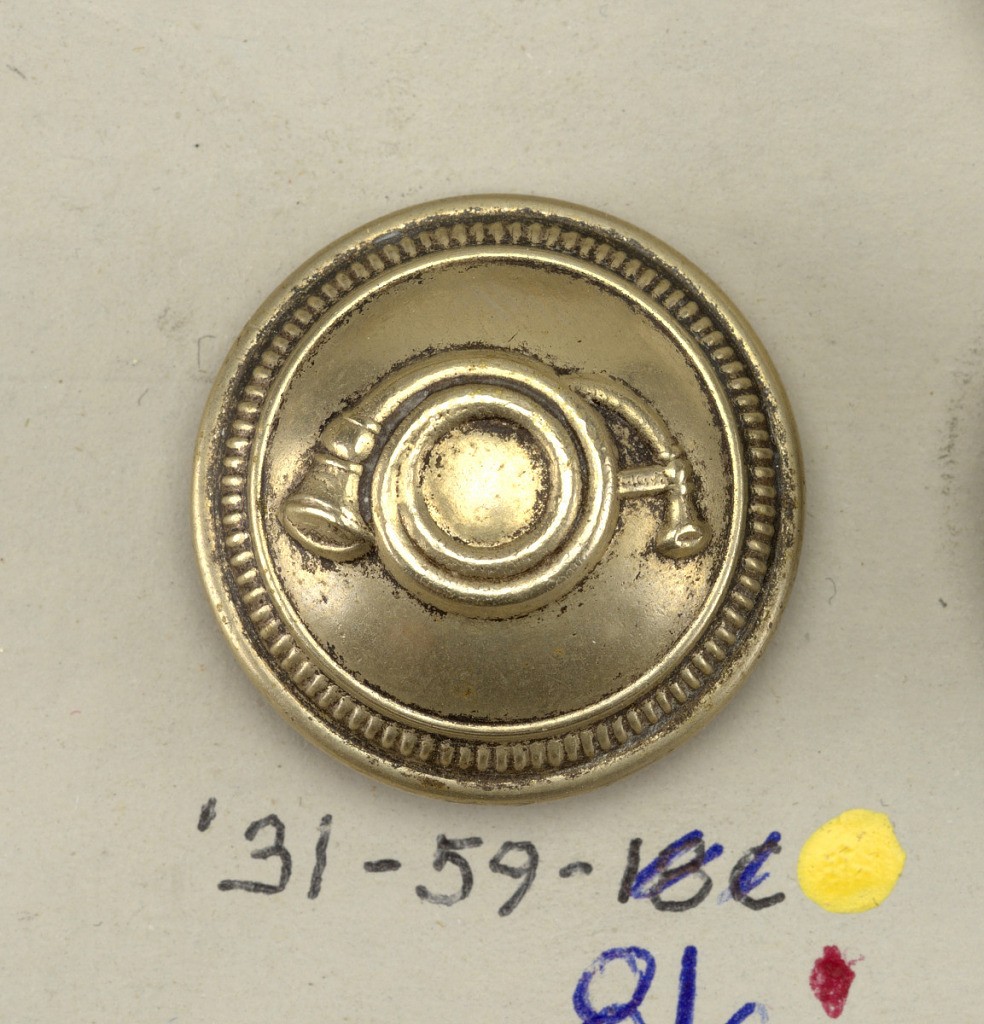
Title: Button
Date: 1871–1914
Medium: Brass,silver plate
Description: Component -a is on card H
Component -b is on card i
Component -c on card 57